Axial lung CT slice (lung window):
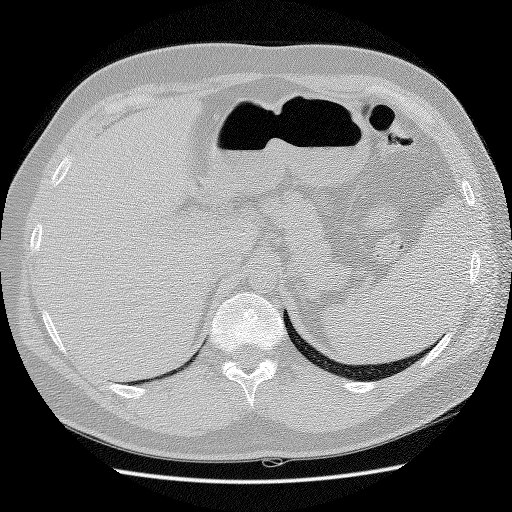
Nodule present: no